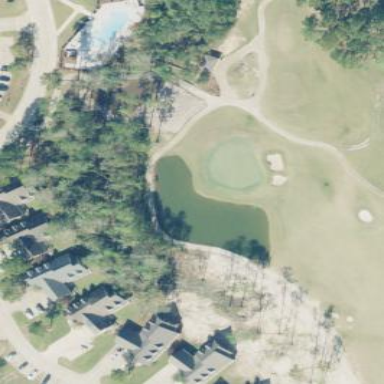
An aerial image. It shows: Water hazard on golf course. The hazard is natural water feature.